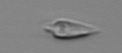
Label: Oxytoxum